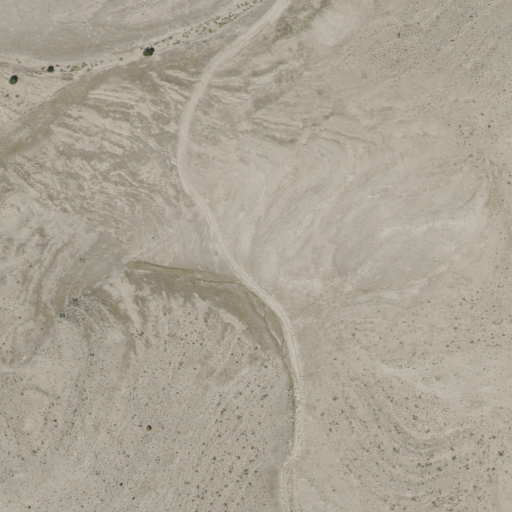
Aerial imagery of gap in Utah named Middle Pass containing grassland and shrub